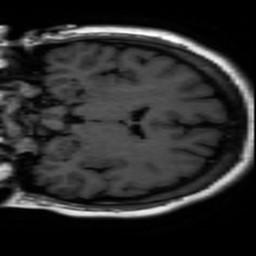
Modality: inplaneT1
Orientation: coronal
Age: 21
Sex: female
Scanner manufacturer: ge
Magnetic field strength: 3 T
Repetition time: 2.499 s
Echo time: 0.02513 s